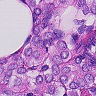
Metastatic tissue present: yes